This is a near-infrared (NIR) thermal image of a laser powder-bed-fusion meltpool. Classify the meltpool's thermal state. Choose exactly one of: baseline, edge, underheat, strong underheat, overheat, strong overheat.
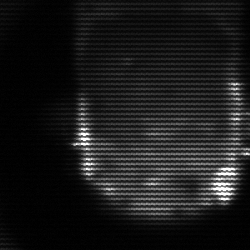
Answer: baseline